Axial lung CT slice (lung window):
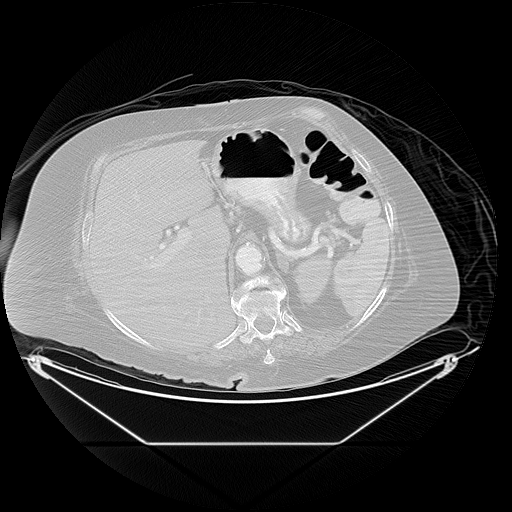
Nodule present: no